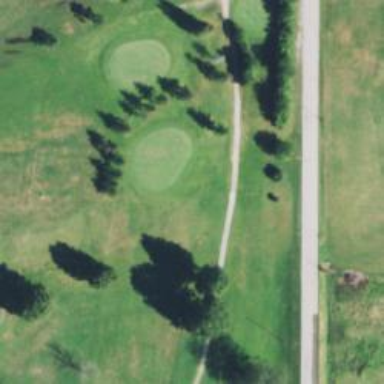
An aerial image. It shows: View of golf hole.